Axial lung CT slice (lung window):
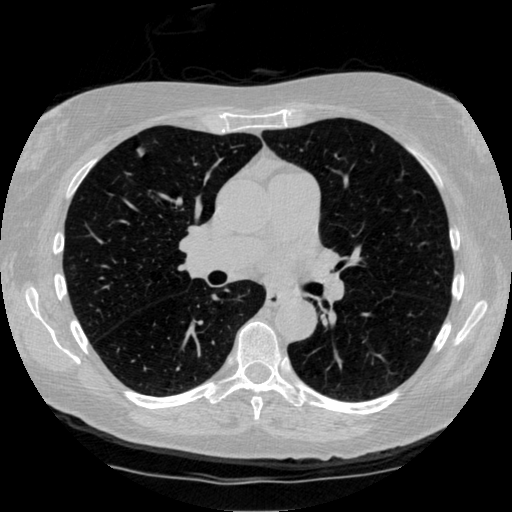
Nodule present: yes
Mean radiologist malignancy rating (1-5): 2.75